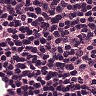
Metastatic tissue present: no